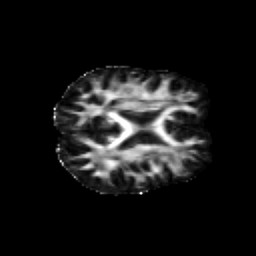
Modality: FA
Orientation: axial
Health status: healthy
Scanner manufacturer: siemens
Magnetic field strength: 3 T
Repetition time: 10 s
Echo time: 0.092 s